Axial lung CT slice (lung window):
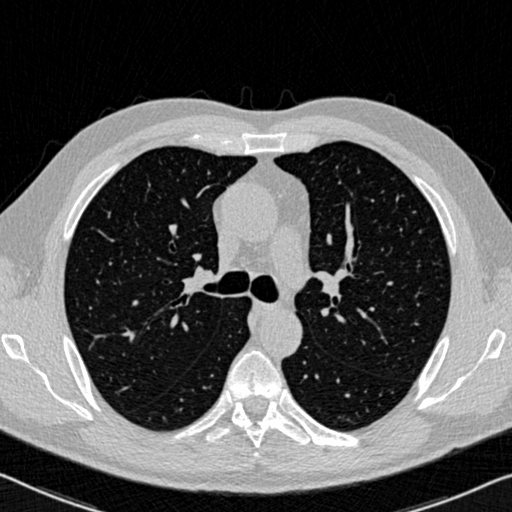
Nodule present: no